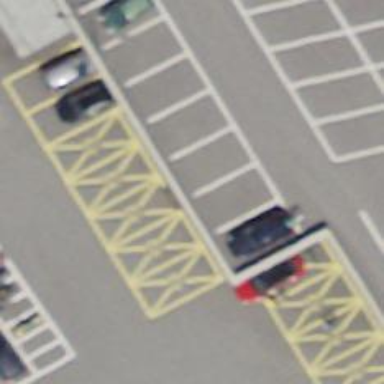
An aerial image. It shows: Charging station.